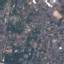
Label: Residential